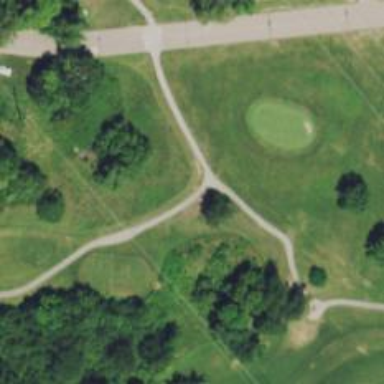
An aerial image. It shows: Path for both roads and golfers.